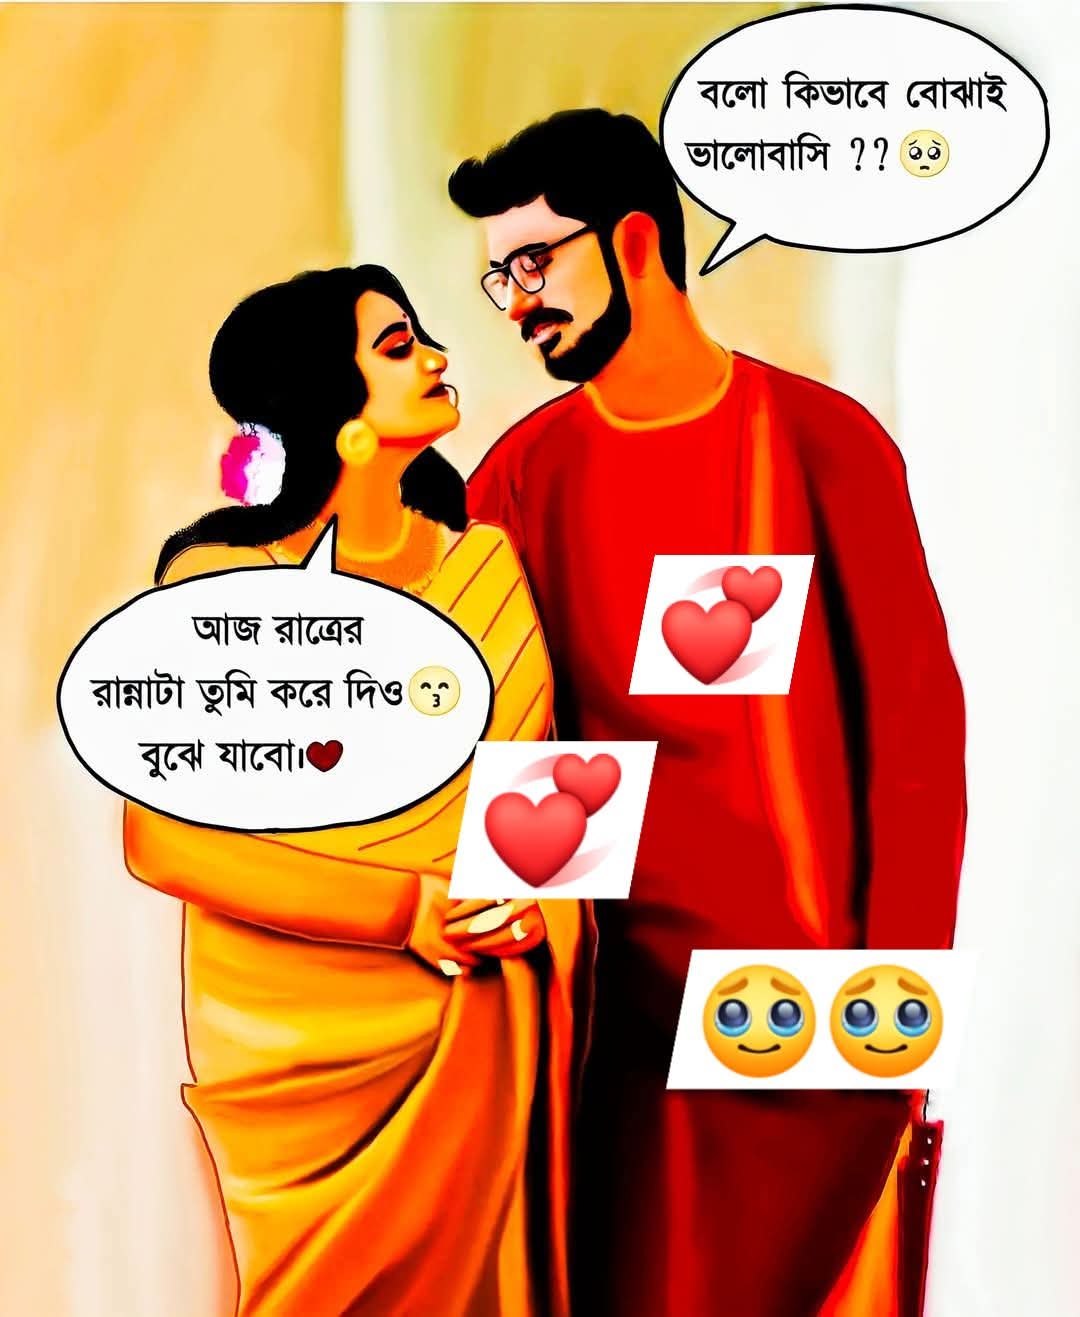
Text: বলো কিভাবে বোঝাই ভালোবাসি??
আজ রাত্রের রান্নাটা তুমি করে দিও বুঝে যাবো।
Label: Non Hate